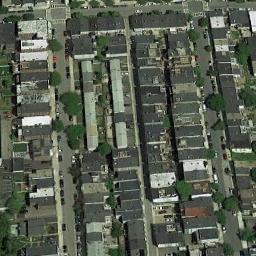
Label: residential